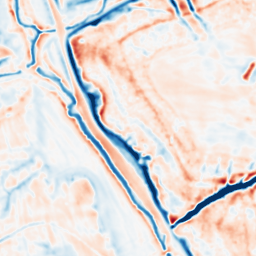
Category: multiscale
Decomposition family: dog
Decomposition parameters: sigma_low: 1
sigma_high: 5
Upsampling method: bilinear
Upsampling parameters: scale: 2
Upsampling scale: 2